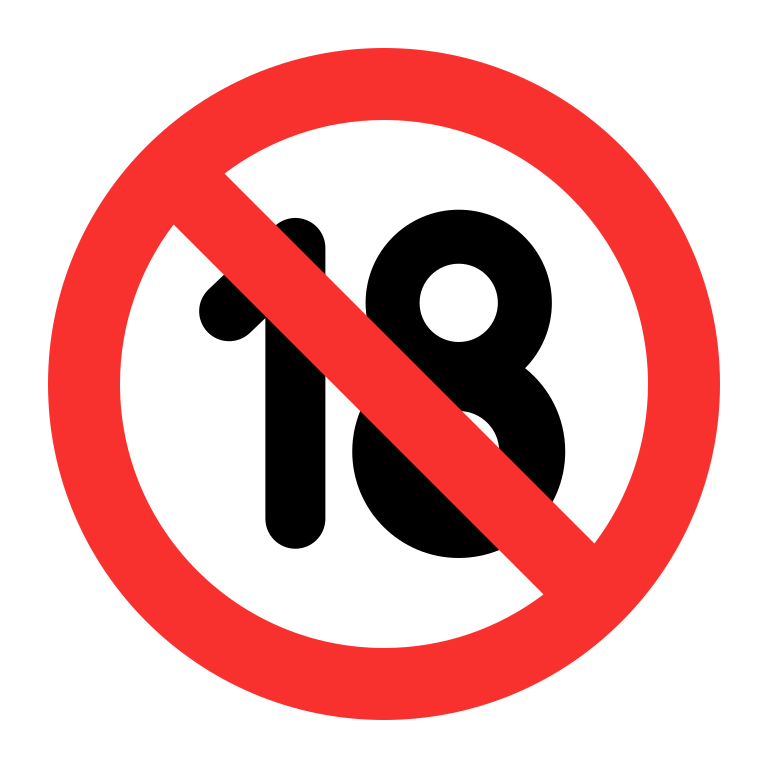
no one under eighteen flat